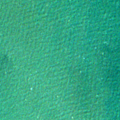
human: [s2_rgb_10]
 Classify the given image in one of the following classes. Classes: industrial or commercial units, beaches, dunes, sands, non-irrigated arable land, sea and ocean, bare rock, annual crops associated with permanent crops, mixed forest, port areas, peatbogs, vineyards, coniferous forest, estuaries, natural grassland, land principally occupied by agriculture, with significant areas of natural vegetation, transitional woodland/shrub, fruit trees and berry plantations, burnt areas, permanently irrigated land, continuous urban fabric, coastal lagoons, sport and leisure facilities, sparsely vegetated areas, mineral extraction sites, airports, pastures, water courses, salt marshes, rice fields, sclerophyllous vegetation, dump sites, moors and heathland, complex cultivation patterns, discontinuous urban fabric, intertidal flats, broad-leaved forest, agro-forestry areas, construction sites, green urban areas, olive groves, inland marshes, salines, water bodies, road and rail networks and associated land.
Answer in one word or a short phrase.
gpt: sea and ocean